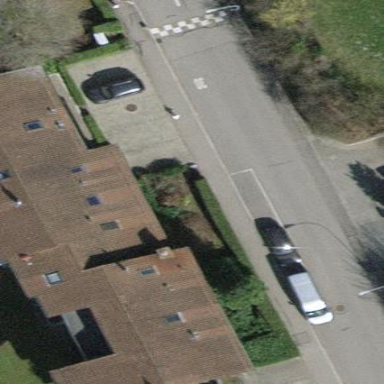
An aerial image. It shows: Image showing building with apartments.